Question: I'm trying to use <URL> objc library in my Swift iOS Project.
What I did:
1. Created an Objective-C "Cocoa Touch Framework"
2. Followed this guide to import SSZipArchive's objective C and C files into it.
3. Changed all C headers to public as per this answer
4. Change build settings to allow non-modular includes as per this answer
The framework compiles fine. I'd manage to use objective C libraries in Swift projects using this way before so I guess the steps are correct?
The problem right now is when I try do Import SSZip in my project and try to compile, it gives "Include of non-modular header inside framework module" errors for each of the C header files of SSZipArchive and I've tried all possible solutions I can find online with no success. Seems like the problem centers on zlib.h

Please help.. I'm stuck for more than a week now and I couldn't find any alternatives to unzip a file in swift.
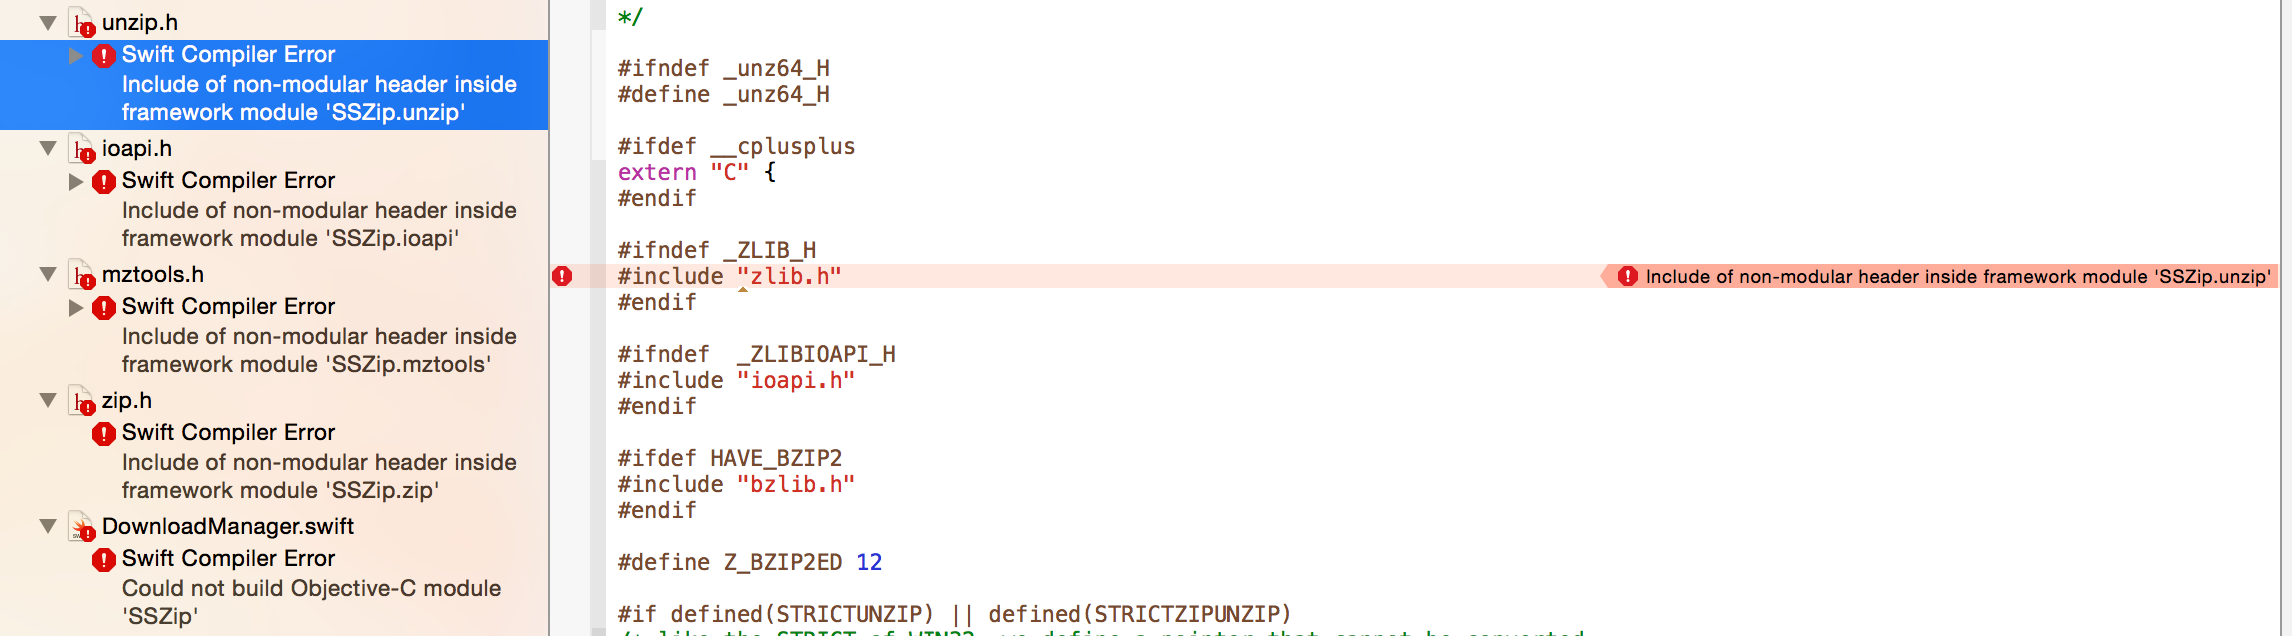
Answer: I got this to work. You need to move all the #includes that causes problem out from its .h file and put them in its .c file instead. After that clean and recompile and the error goes away and everything works.